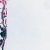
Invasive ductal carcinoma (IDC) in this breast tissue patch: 0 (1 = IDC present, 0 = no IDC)